Field crop: tomato
Growth stage: 1
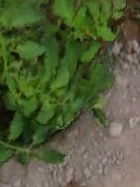
Species: tomato